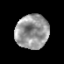
Tissue: prostate
Cell type: T cells
Senescence score: 0.3598
Nuclear area (px): 1097
Mean DAPI intensity: 152.878